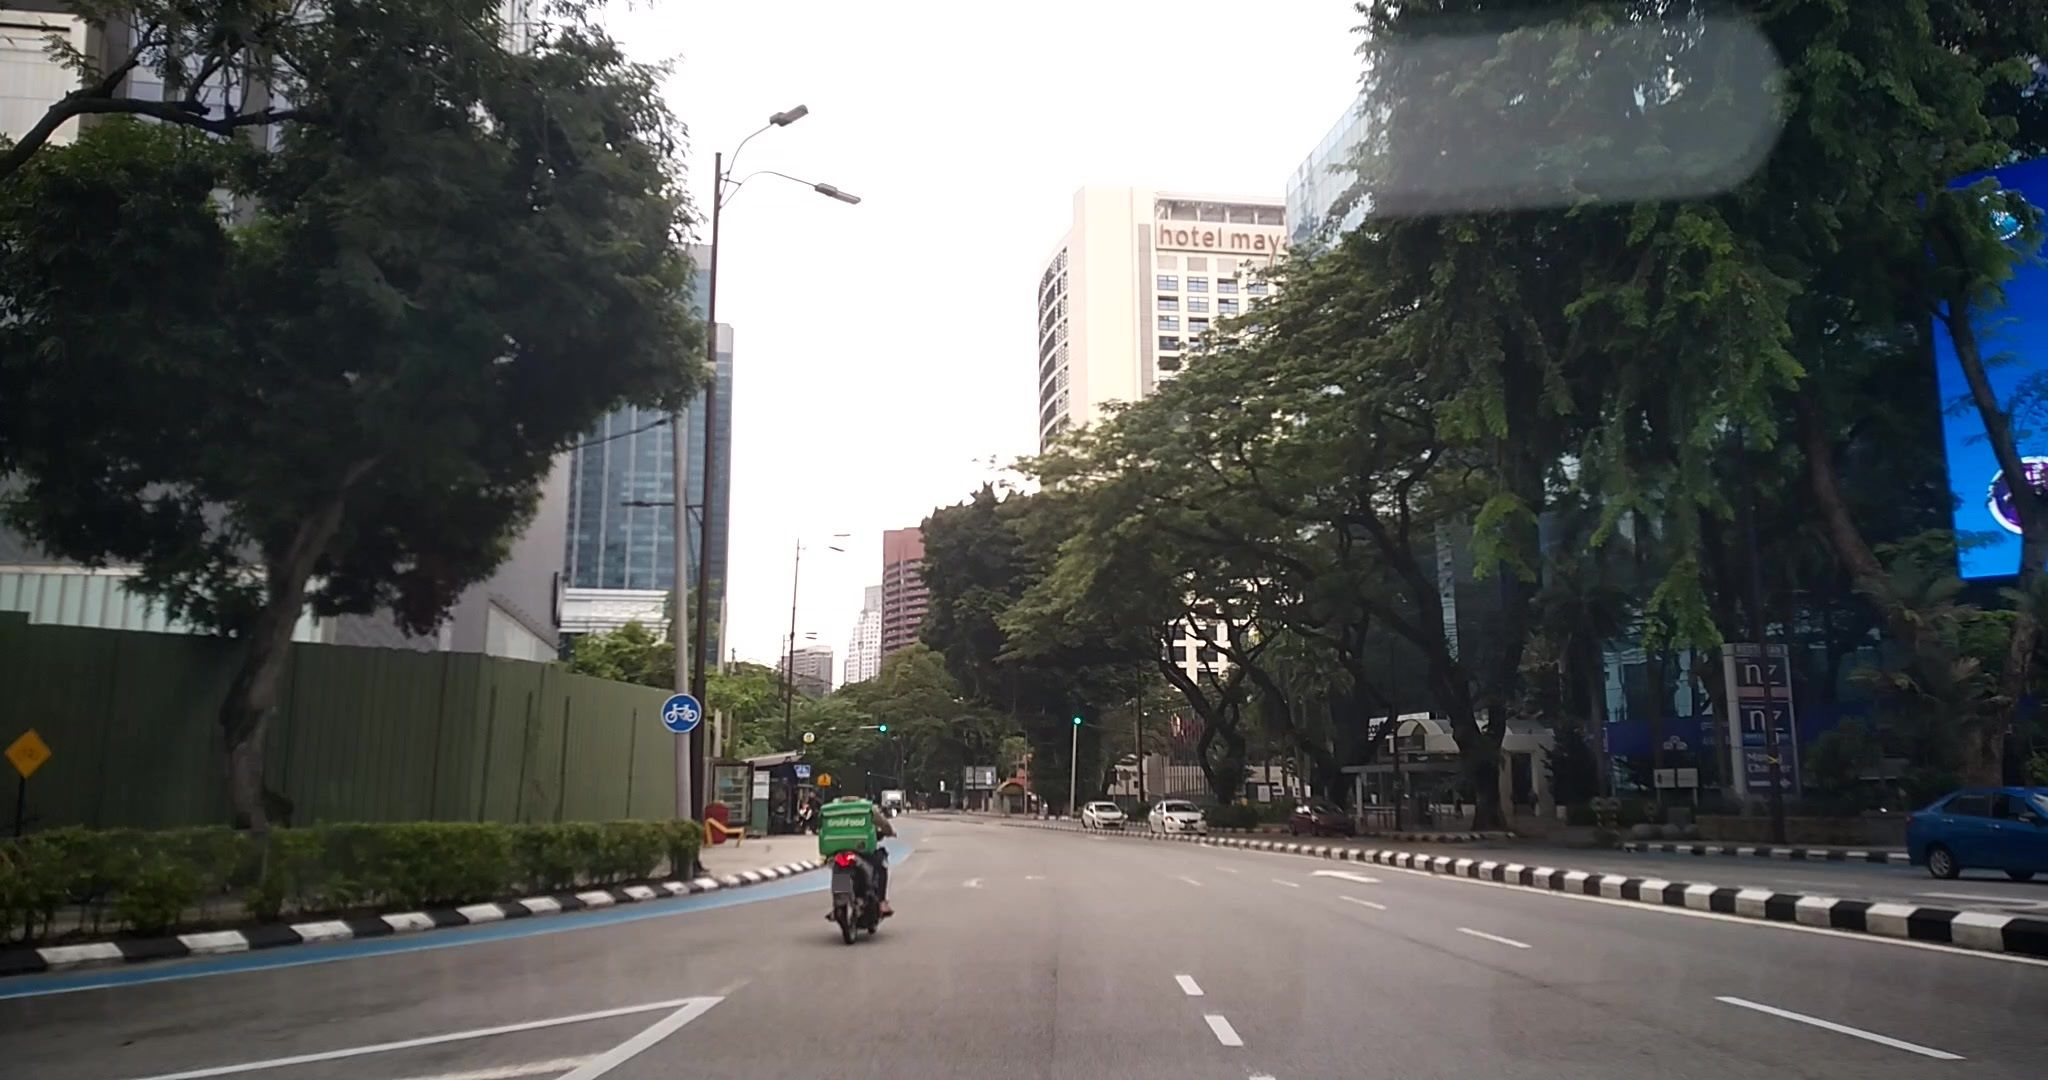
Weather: clear
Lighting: day
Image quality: good
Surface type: driving surface
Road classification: service, motorway_link
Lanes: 1, 2
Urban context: urban centre
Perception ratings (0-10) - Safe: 7.36, Lively: 9.43, Beautiful: 8.28, Boring: 1.36, Depressing: 4.71, Wealthy: 7.05